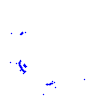
Particle: pion